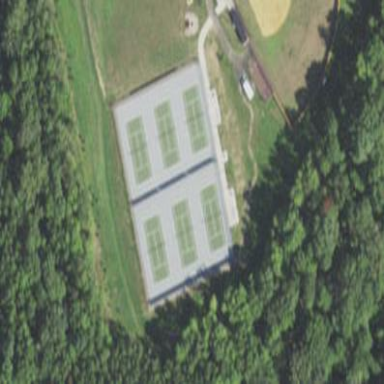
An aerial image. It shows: Tennis court on the leisure land pitch.